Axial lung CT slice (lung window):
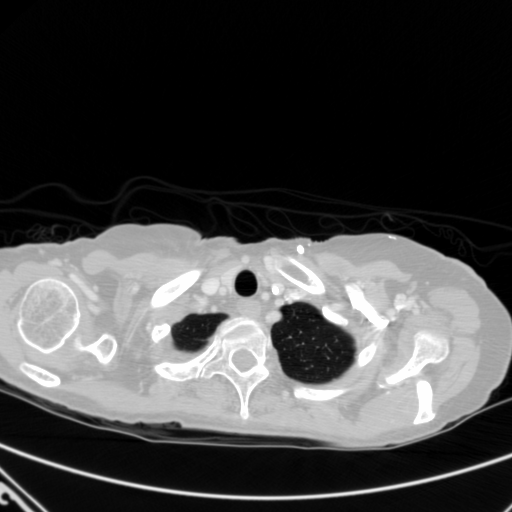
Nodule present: no